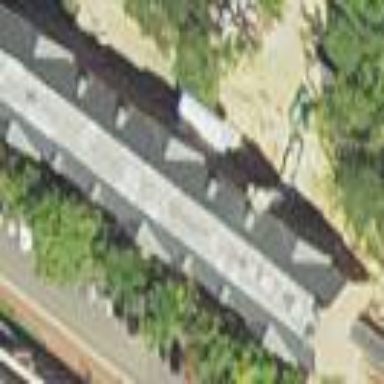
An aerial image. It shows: Dormitory building.